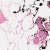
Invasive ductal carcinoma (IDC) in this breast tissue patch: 0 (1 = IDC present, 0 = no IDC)